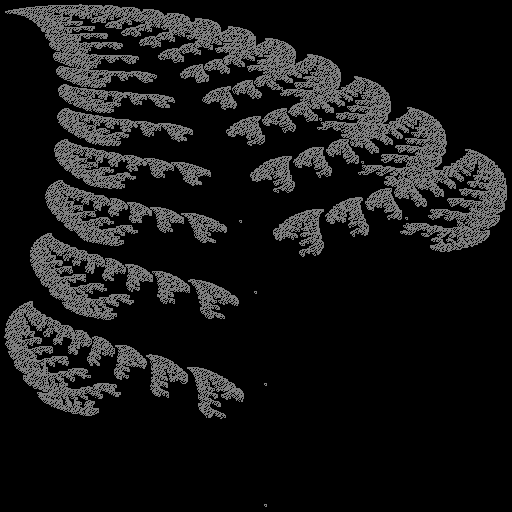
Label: fern